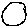
Label: circle